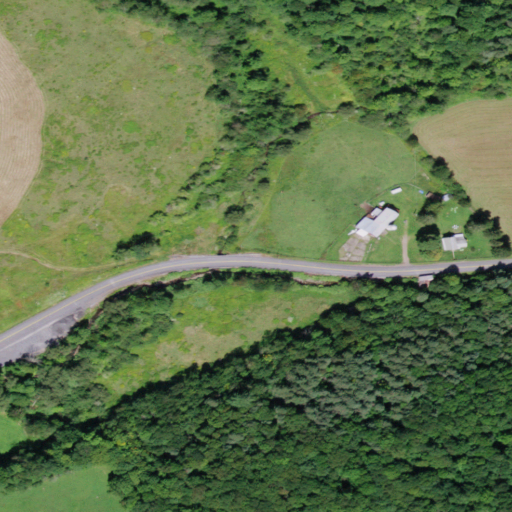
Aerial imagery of valley in New York named The Bullet Hole containing deciduous forest, pasture, mixed forest, low intensity development, open development, grassland, medium intensity development, and shrub